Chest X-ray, AP view. Patient: 40 years old, sex F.
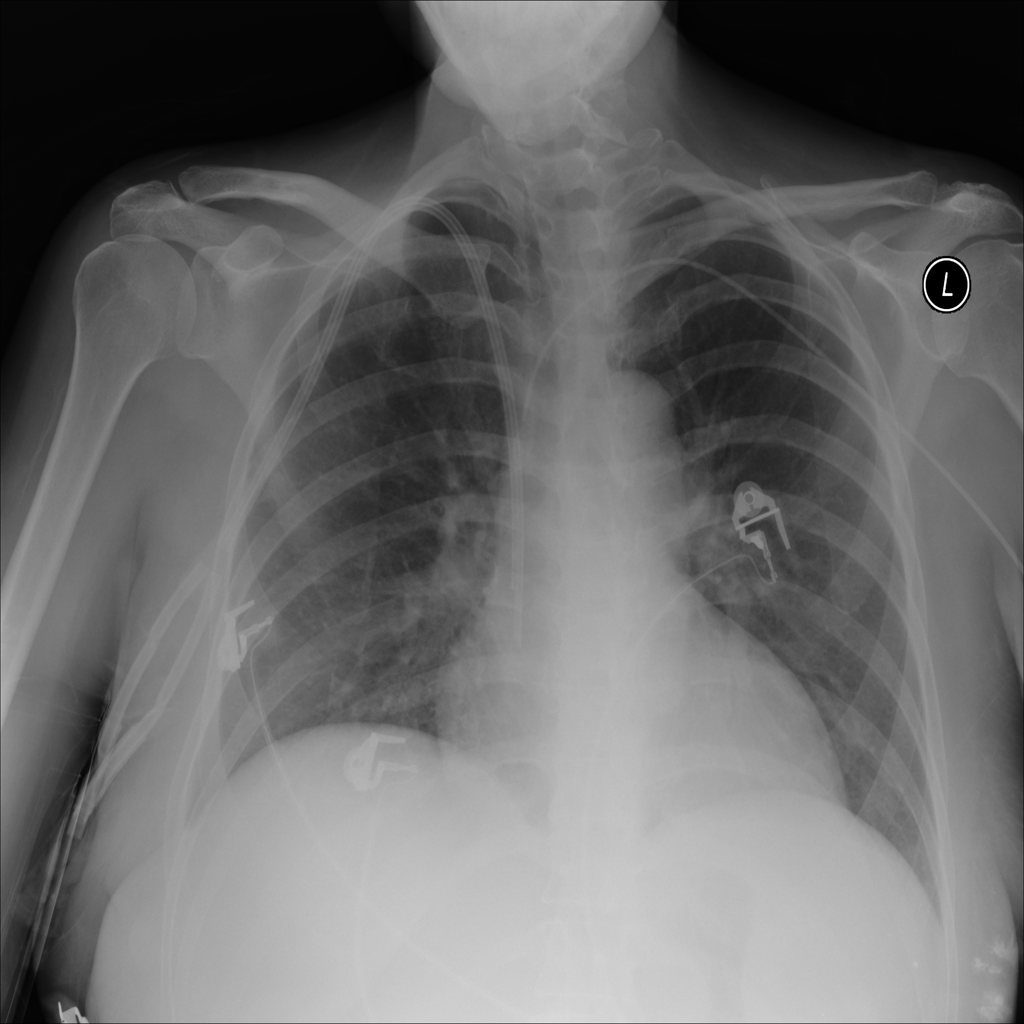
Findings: Consolidation